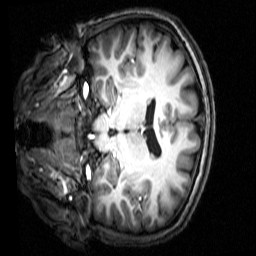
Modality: T1w
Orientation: coronal